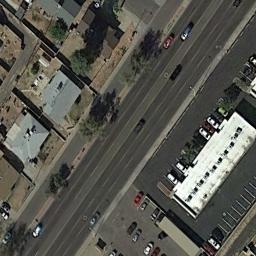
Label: freeway